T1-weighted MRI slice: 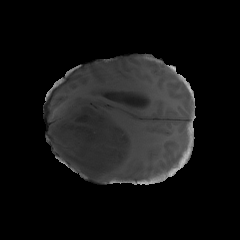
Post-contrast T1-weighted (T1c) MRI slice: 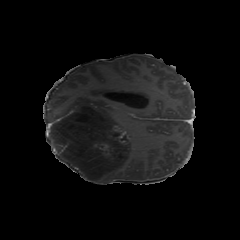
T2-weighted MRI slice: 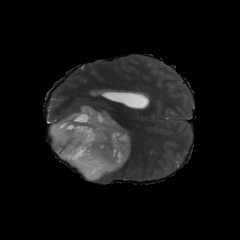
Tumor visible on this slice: yes